Interaction volume radius: 5 \u00c5
Interaction volume height: 25 \u00c5
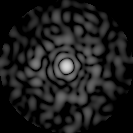
Disorder parameter: 0.8361